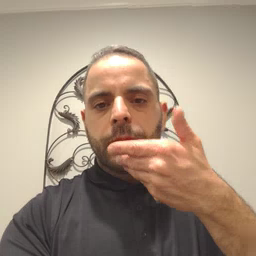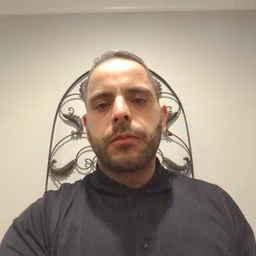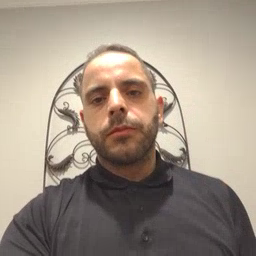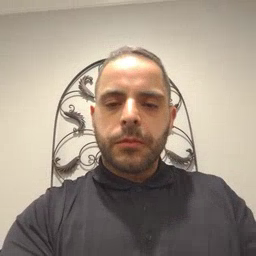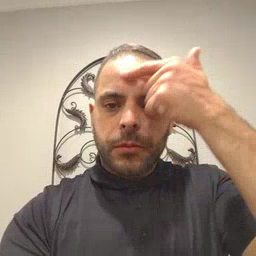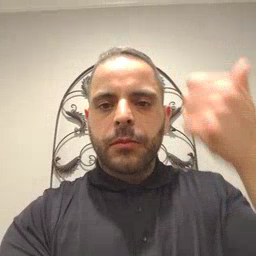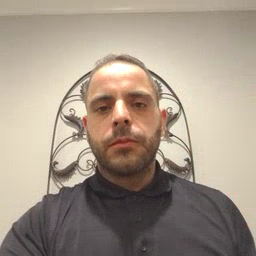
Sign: because